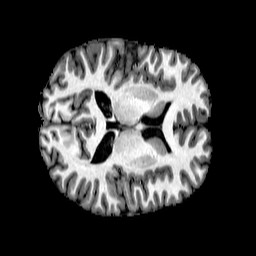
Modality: T1w
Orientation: axial
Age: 26
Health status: healthy
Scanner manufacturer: philips
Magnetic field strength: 3 T
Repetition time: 0.007926 s
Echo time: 0.003657 s